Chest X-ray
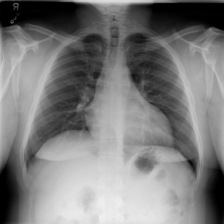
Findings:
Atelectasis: negative
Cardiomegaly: negative
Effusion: negative
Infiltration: negative
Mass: negative
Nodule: negative
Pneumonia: negative
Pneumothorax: negative
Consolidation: negative
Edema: negative
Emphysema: negative
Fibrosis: negative
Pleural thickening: negative
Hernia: negative